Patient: sex F, age 58
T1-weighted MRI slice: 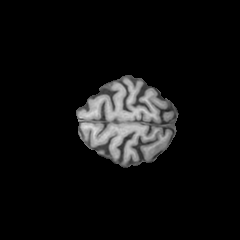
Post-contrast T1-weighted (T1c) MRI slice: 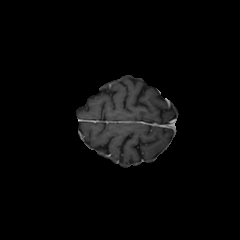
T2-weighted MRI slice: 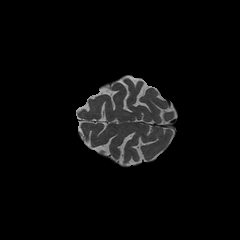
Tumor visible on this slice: no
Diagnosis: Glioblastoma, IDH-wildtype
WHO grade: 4